Question: I'm trying to learn assembly and have the following snippet from assembly code/listing file (for x86 32bit):

Can anyone explain why line 50 in the listing file section has a memory offset of 11? I feel like it should be 17 since the first string takes up 17 bytes. Thanks.
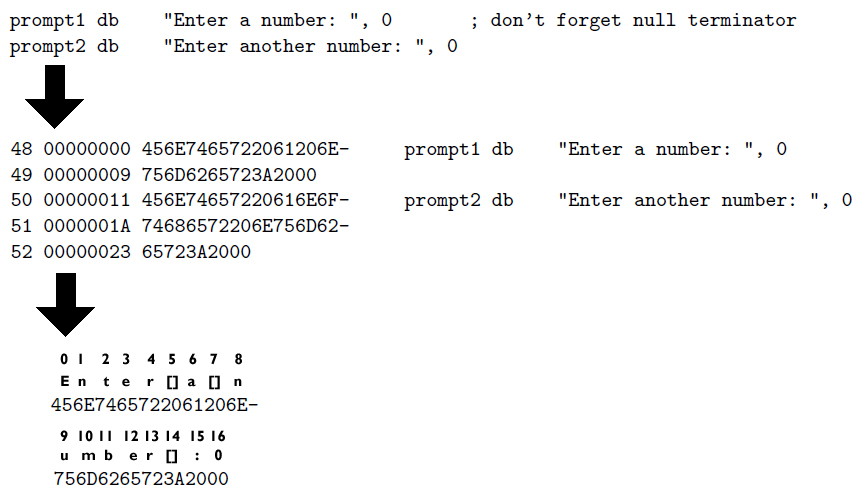
Answer: Those memory offsets are in <URL>.
17 decimal = 0x11 (hexadecimal)
Pretty much any time you're dealing with addresses in a computer, they will be shown in hex. As 16 is a power of two, it just makes more sense than base 10.